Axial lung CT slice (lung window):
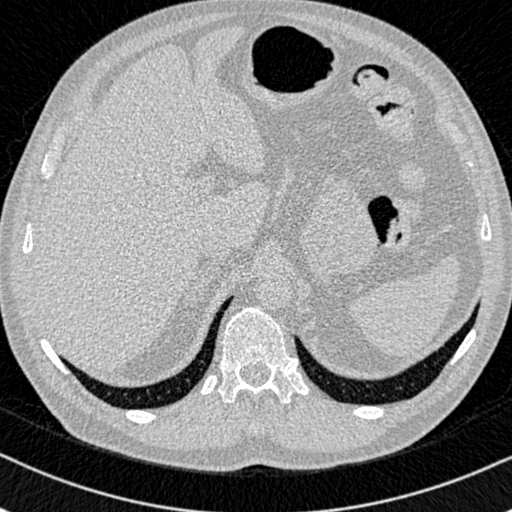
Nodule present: no